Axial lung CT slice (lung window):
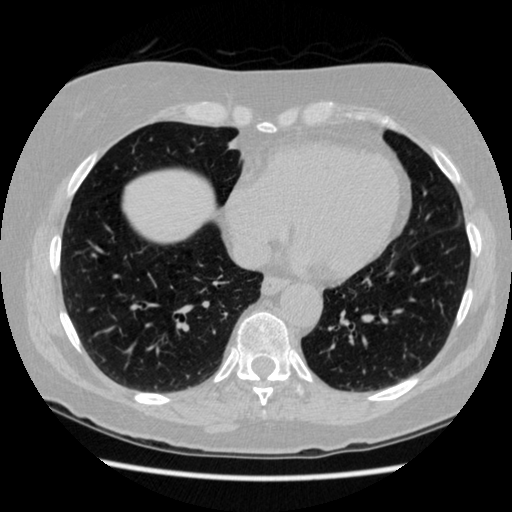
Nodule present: no